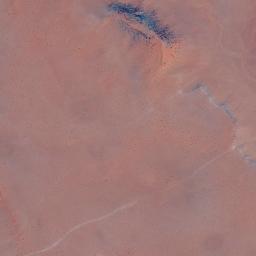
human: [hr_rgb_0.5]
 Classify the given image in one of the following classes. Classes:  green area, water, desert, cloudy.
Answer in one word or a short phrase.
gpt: desert